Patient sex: F
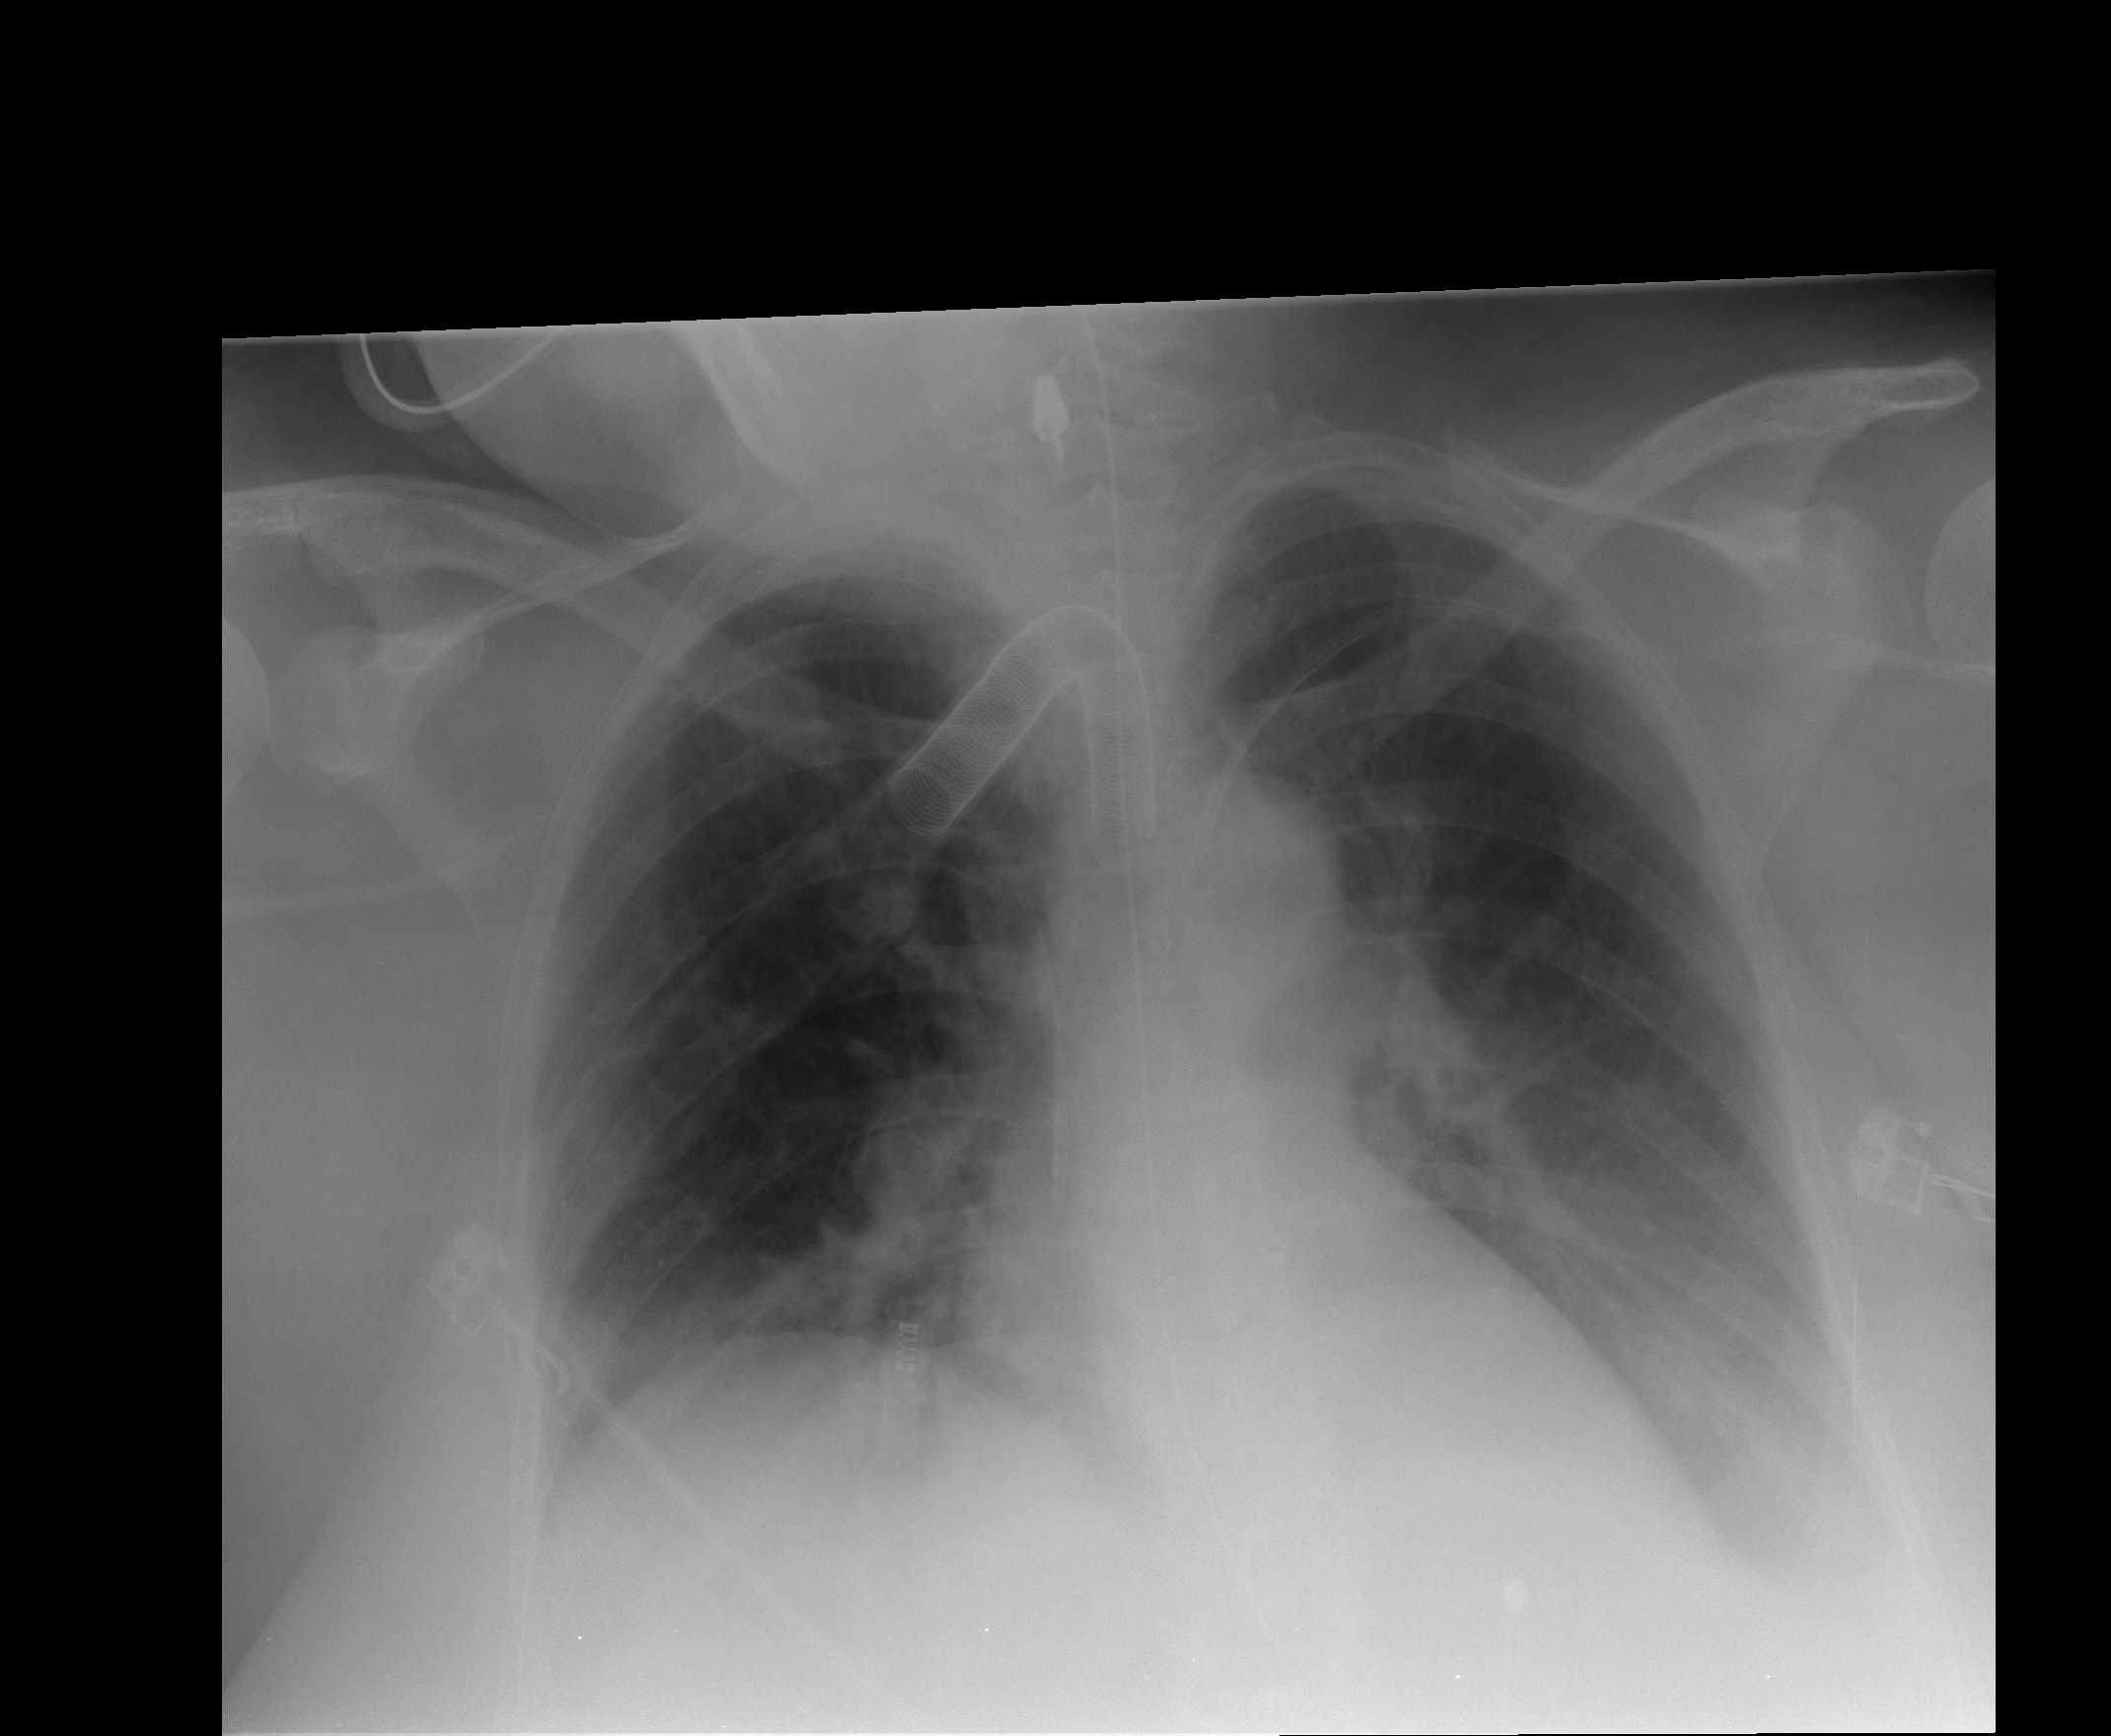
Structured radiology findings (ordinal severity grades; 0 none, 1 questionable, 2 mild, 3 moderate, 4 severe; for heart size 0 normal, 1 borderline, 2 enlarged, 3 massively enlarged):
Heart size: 0
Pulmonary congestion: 2
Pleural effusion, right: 1
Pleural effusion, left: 2
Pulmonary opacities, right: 0
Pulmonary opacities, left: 0
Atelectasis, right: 2
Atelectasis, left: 2